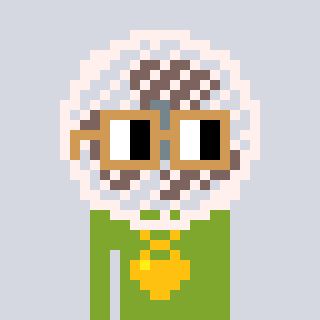
a pixel art character with square brown glasses, a fan-shaped head and a slimegreen-colored body on a cool background